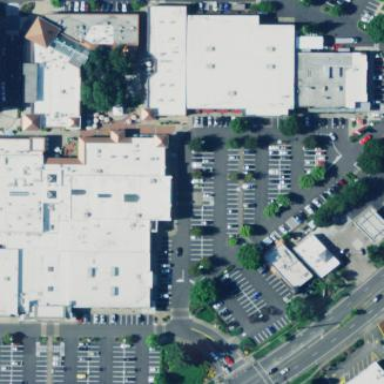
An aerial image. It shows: Retail area that is mall.